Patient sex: F
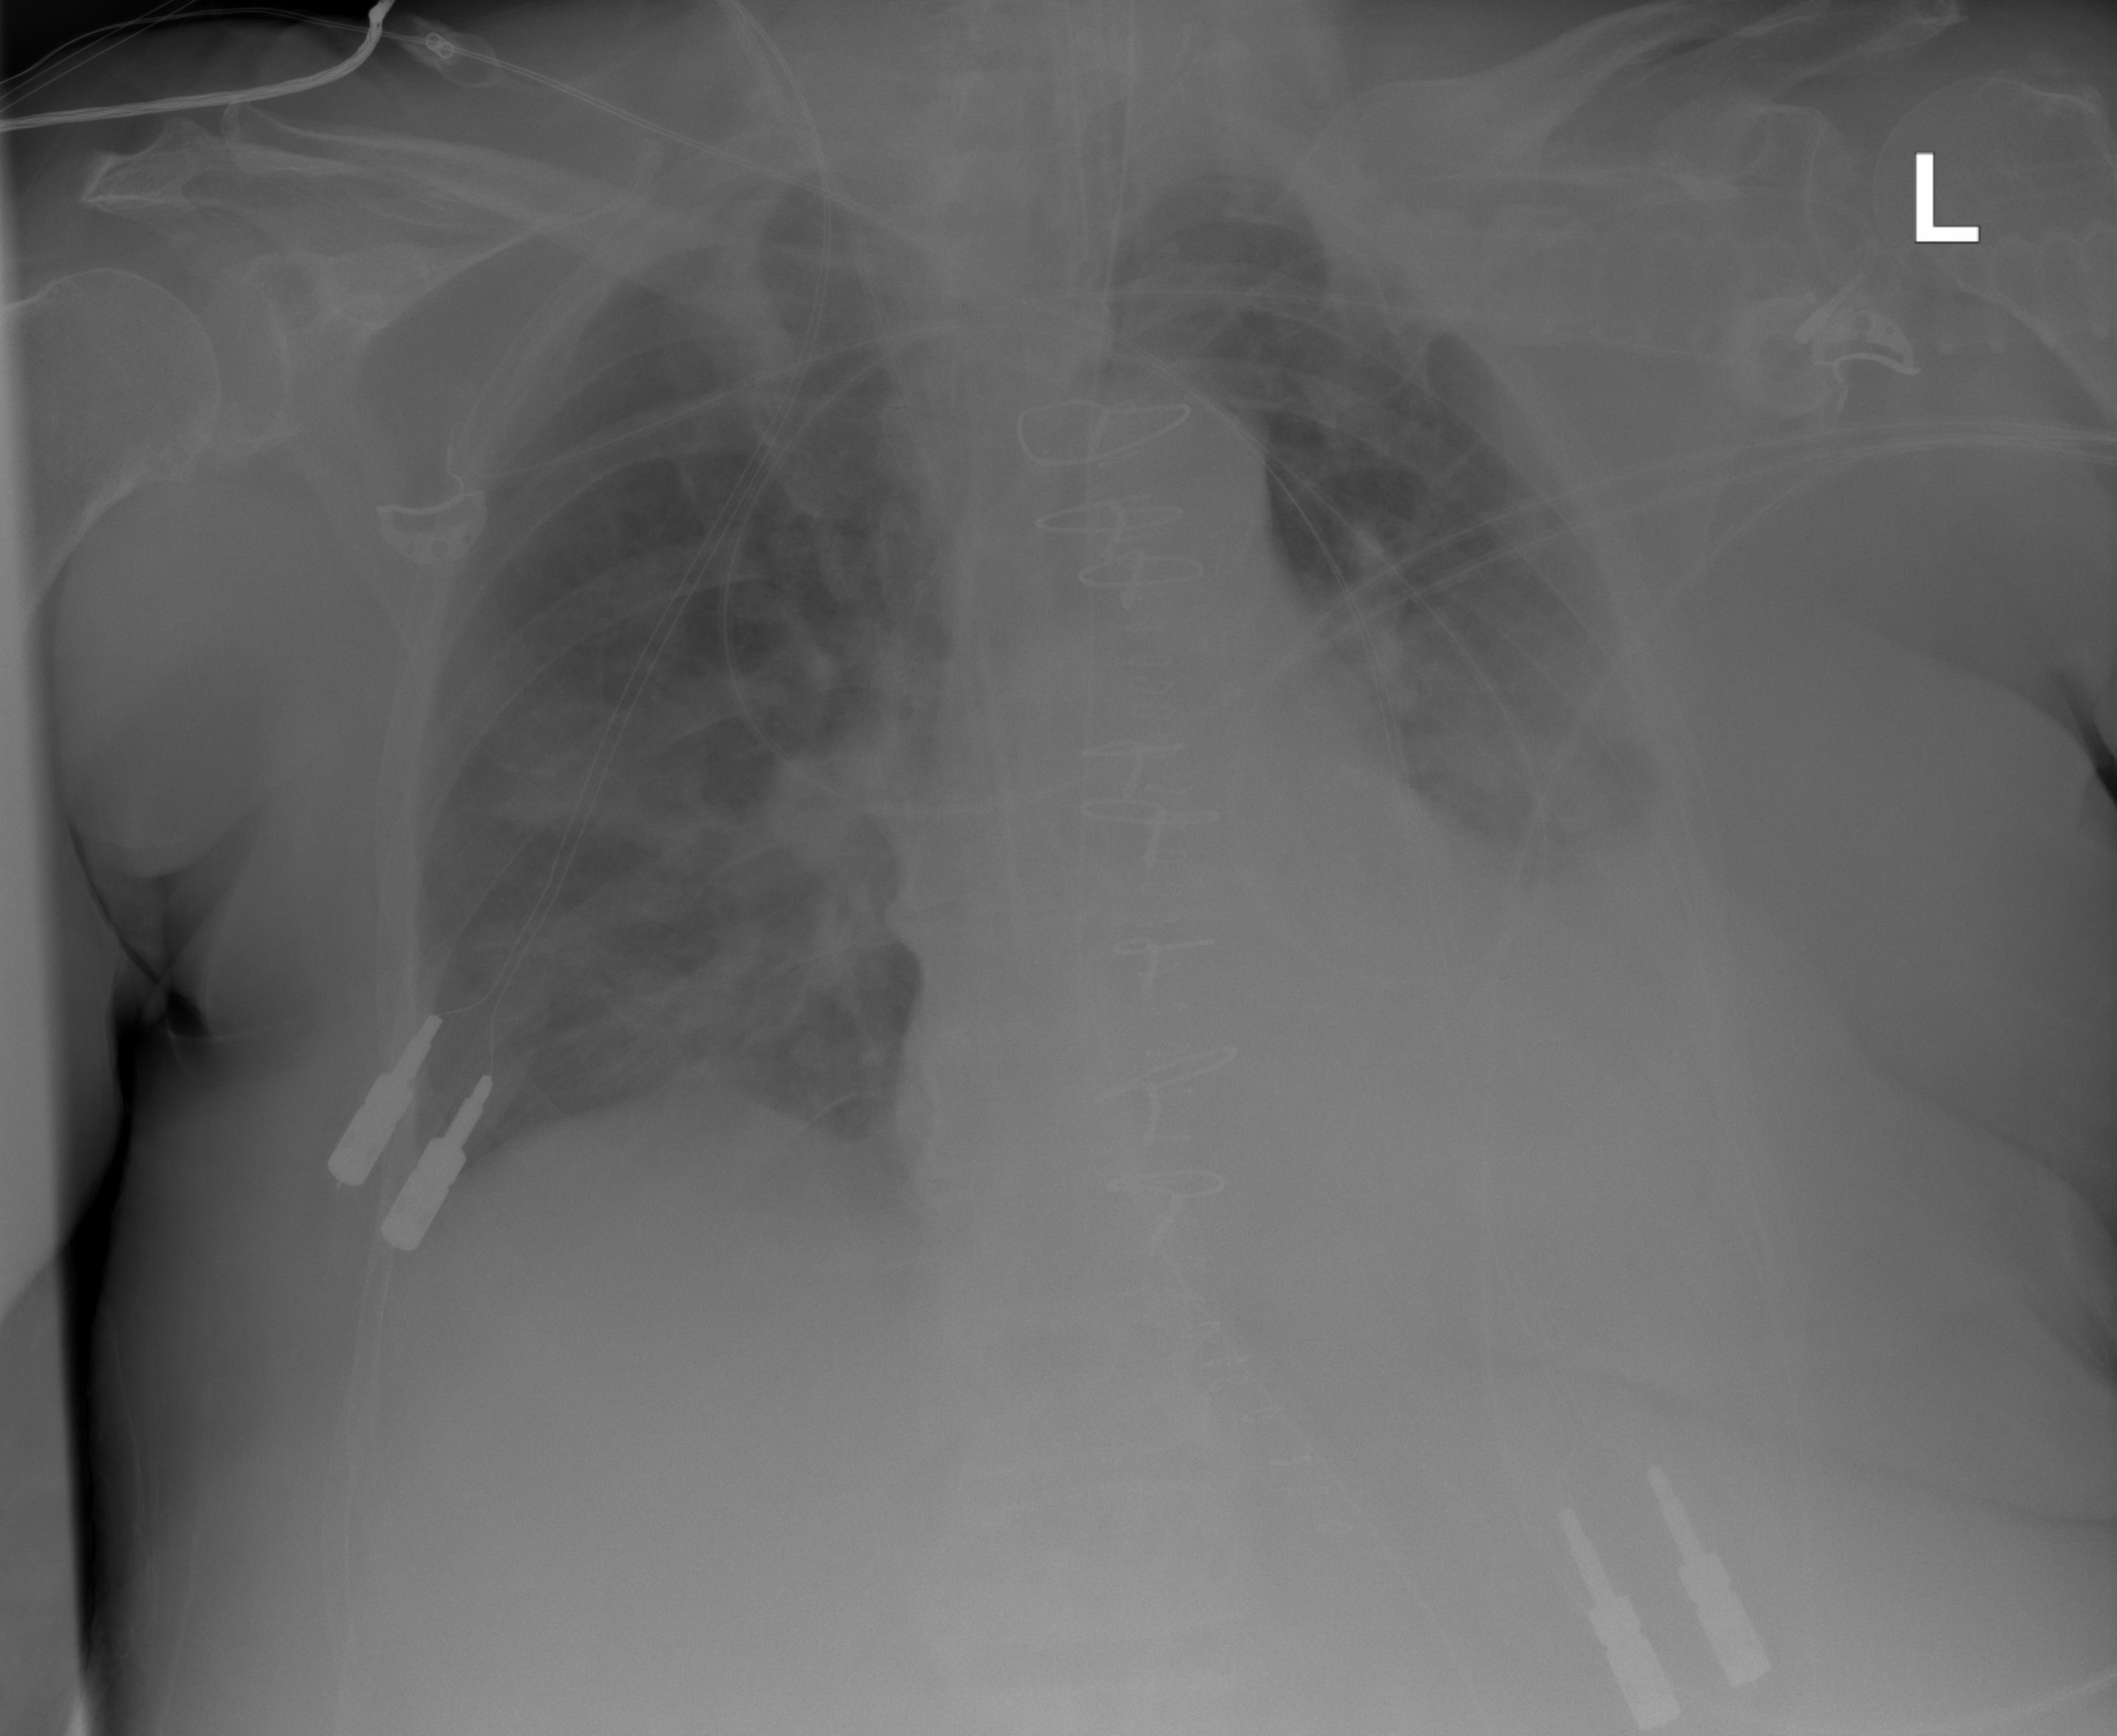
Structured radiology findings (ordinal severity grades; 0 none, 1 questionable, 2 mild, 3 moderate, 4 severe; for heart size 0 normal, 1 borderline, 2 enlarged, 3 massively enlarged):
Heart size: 1
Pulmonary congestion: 2
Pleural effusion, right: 2
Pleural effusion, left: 3
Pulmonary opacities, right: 2
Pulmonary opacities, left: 2
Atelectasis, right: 2
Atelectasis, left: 2